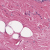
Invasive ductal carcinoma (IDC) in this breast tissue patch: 0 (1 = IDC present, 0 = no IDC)